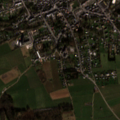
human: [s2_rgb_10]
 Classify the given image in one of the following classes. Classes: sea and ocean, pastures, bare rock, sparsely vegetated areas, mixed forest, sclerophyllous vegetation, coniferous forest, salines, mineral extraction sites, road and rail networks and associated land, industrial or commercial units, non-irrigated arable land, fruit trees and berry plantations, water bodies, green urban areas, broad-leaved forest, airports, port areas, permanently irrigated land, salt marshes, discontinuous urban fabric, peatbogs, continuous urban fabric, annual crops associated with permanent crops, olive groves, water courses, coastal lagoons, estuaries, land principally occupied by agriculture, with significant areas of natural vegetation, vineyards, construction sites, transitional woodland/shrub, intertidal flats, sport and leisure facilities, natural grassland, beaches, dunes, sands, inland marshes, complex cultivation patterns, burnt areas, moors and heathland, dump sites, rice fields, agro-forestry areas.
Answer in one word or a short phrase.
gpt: discontinuous urban fabric, pastures, complex cultivation patterns, broad-leaved forest